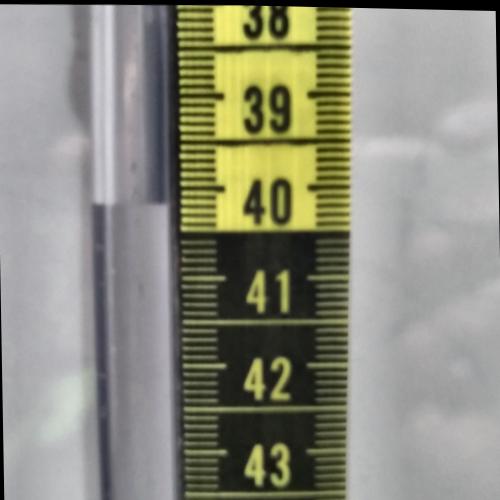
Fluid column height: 40.2 cm